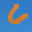
Label: 6